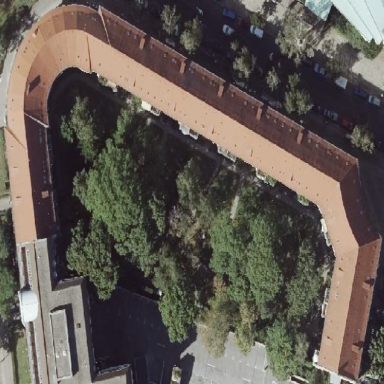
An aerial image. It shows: Gabled roof apartments building.